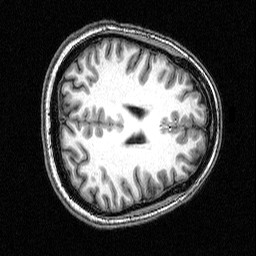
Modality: T1w
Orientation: axial
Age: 38
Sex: female
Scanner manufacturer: siemens
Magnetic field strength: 3 T
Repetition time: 2.5 s
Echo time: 0.00393 s